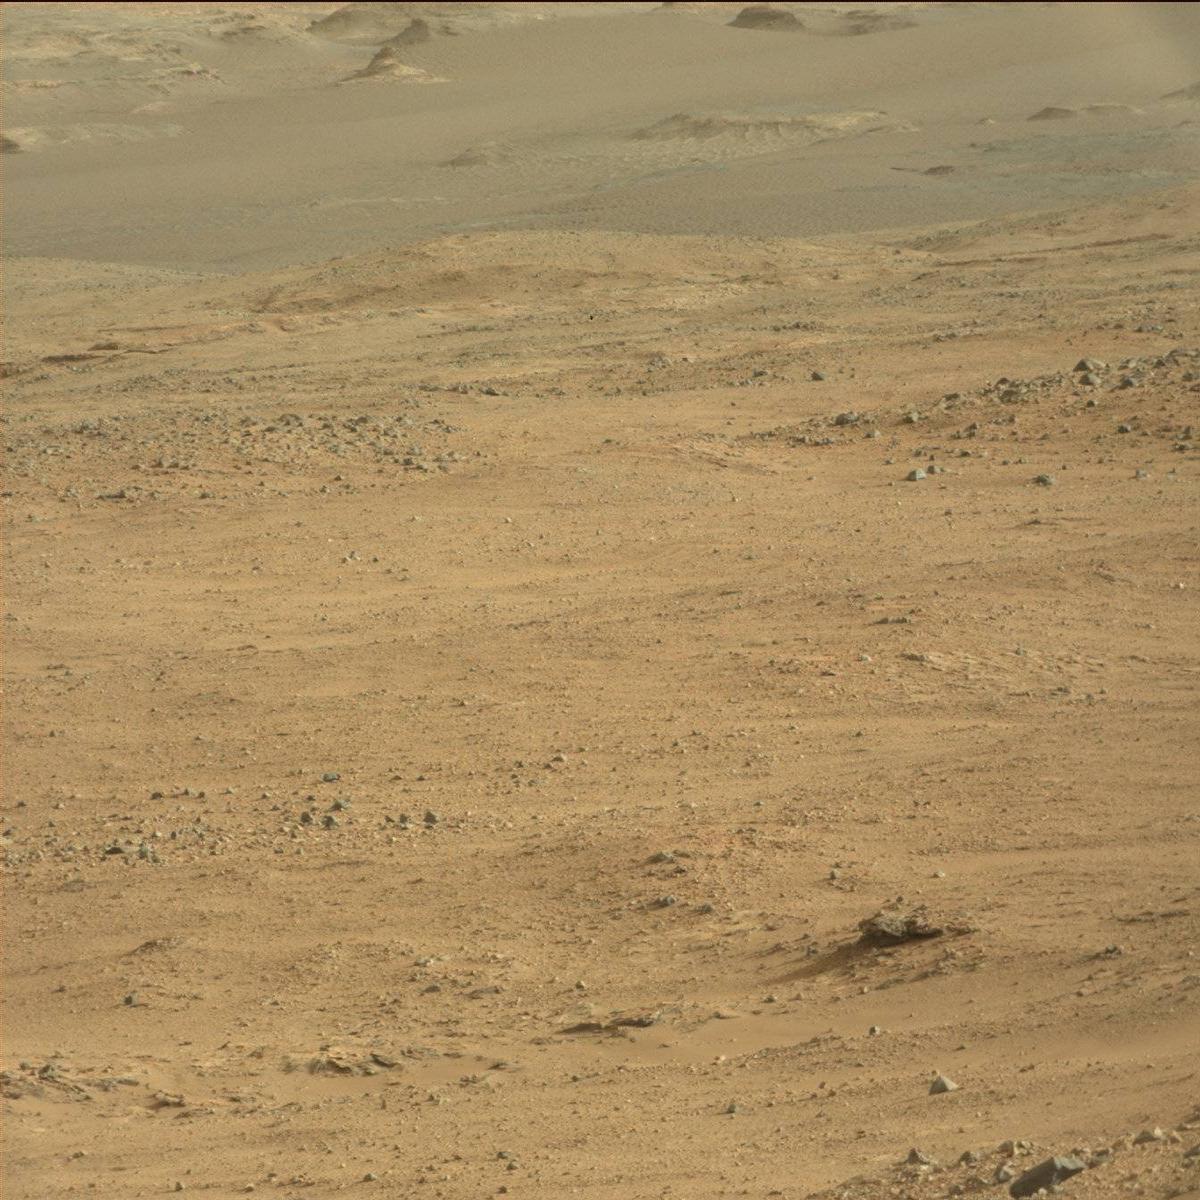
Terrain classes present: Bedrock, Ridge, Sand / Soil